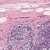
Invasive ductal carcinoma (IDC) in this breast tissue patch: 0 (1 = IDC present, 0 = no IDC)